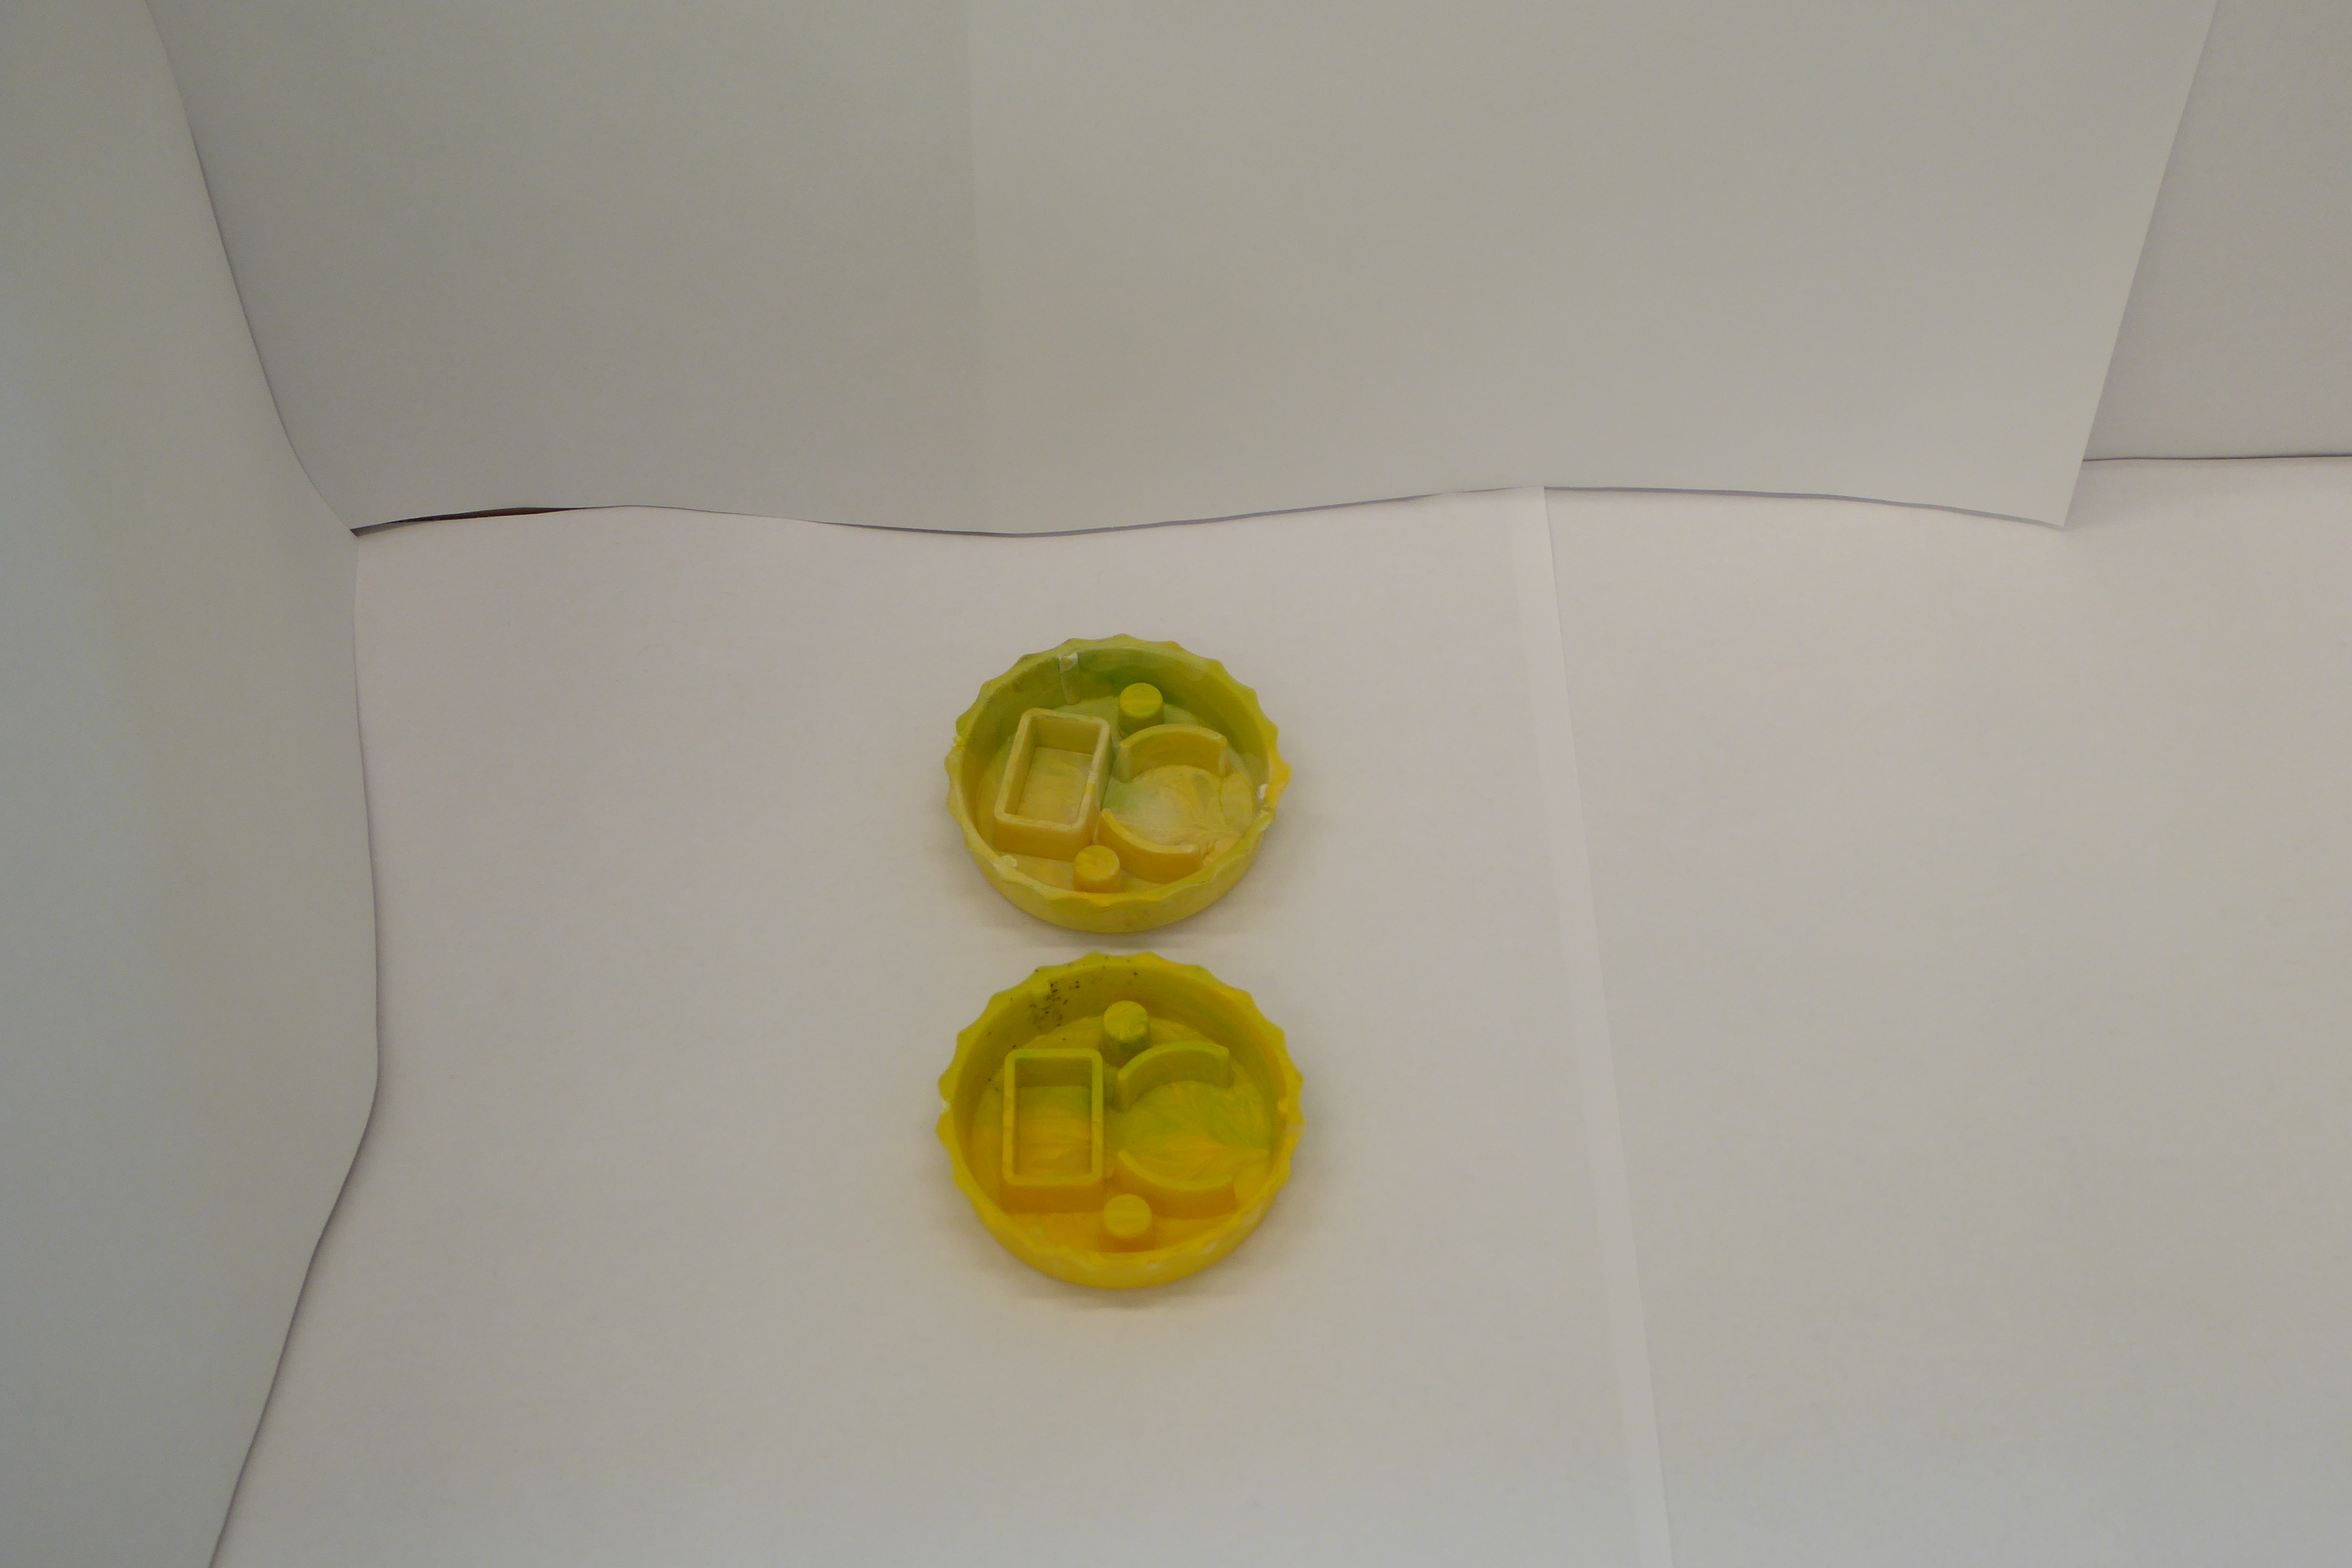
Label: Bottle Opener - Cover